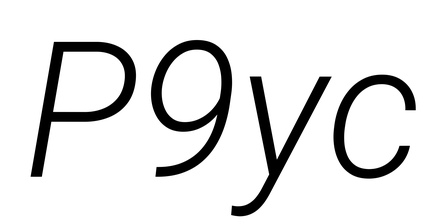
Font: Roboto-Italic_Light_Italic